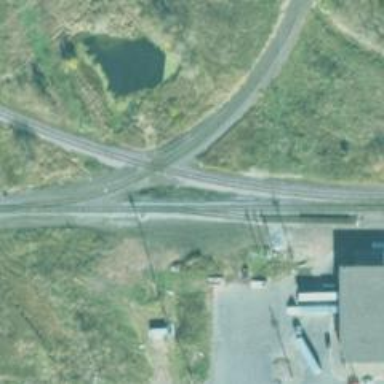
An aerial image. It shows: Railway crossing.